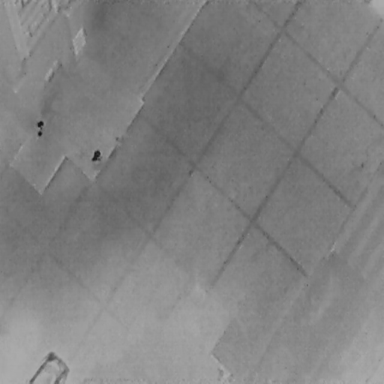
There are two People in the infrared image.